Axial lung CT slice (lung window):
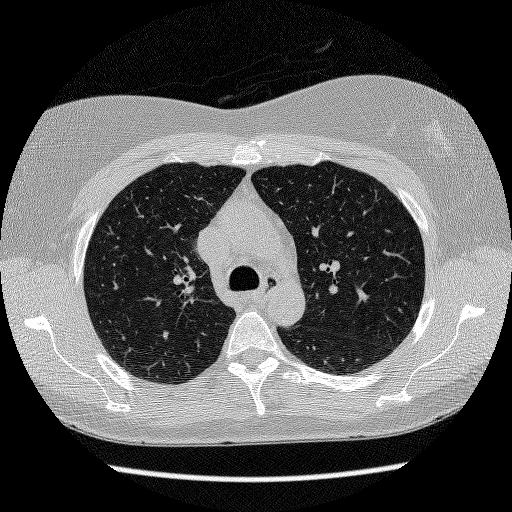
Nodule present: no